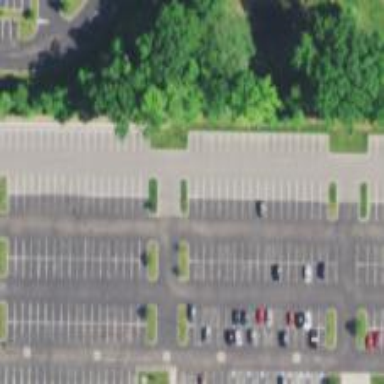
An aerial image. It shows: Parking area.